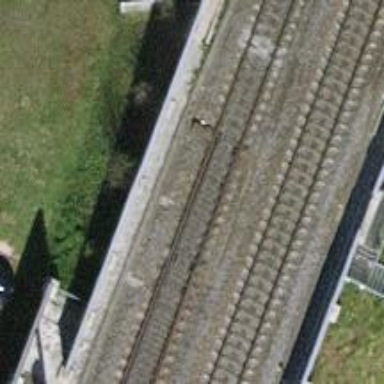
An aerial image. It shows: Railway switch.